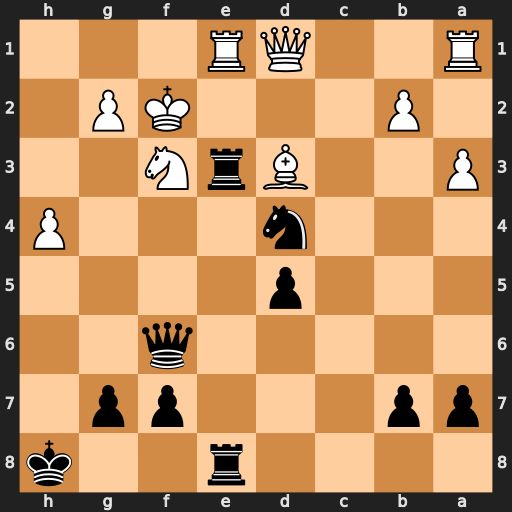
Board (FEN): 4r2k/pp3pp1/5q2/3p4/3n3P/P2BrN2/1P3KP1/R2QR3
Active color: b
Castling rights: -
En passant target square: -
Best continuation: Rxe1 Qxe1 Rxe1